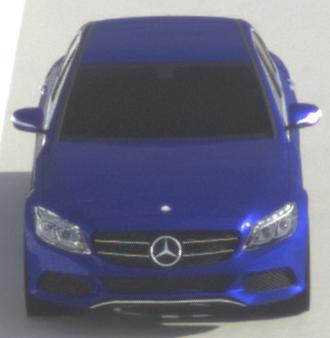
Make: Mercedes-Benz
Model: C 160
Detailed model: C-Class (205) Limousine
Model produced from: 2015/04
Model produced until: 2018/04
Doors: 4
Color: blue
Road condition: dry road
Daytime: morning or afternoon
Contrast: high contrast